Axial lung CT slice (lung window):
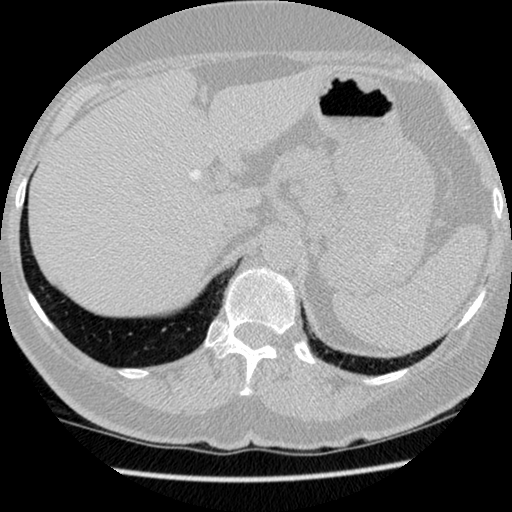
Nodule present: no